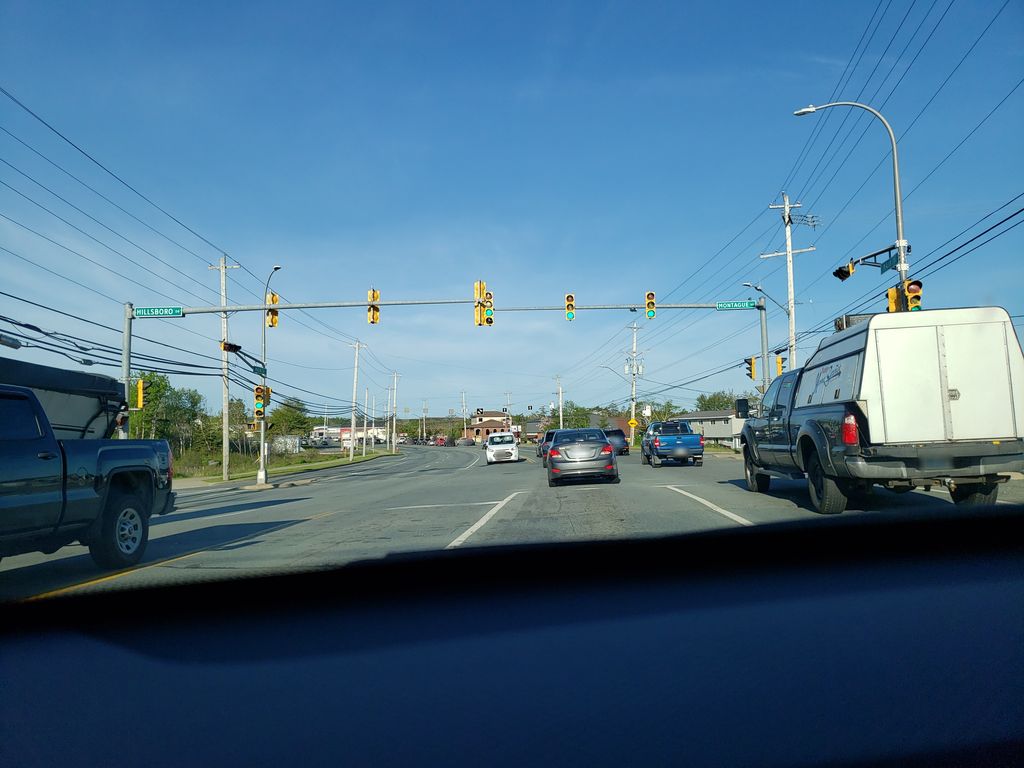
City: halifax